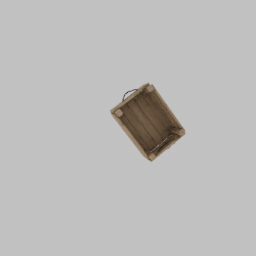
Label: decoration